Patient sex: M
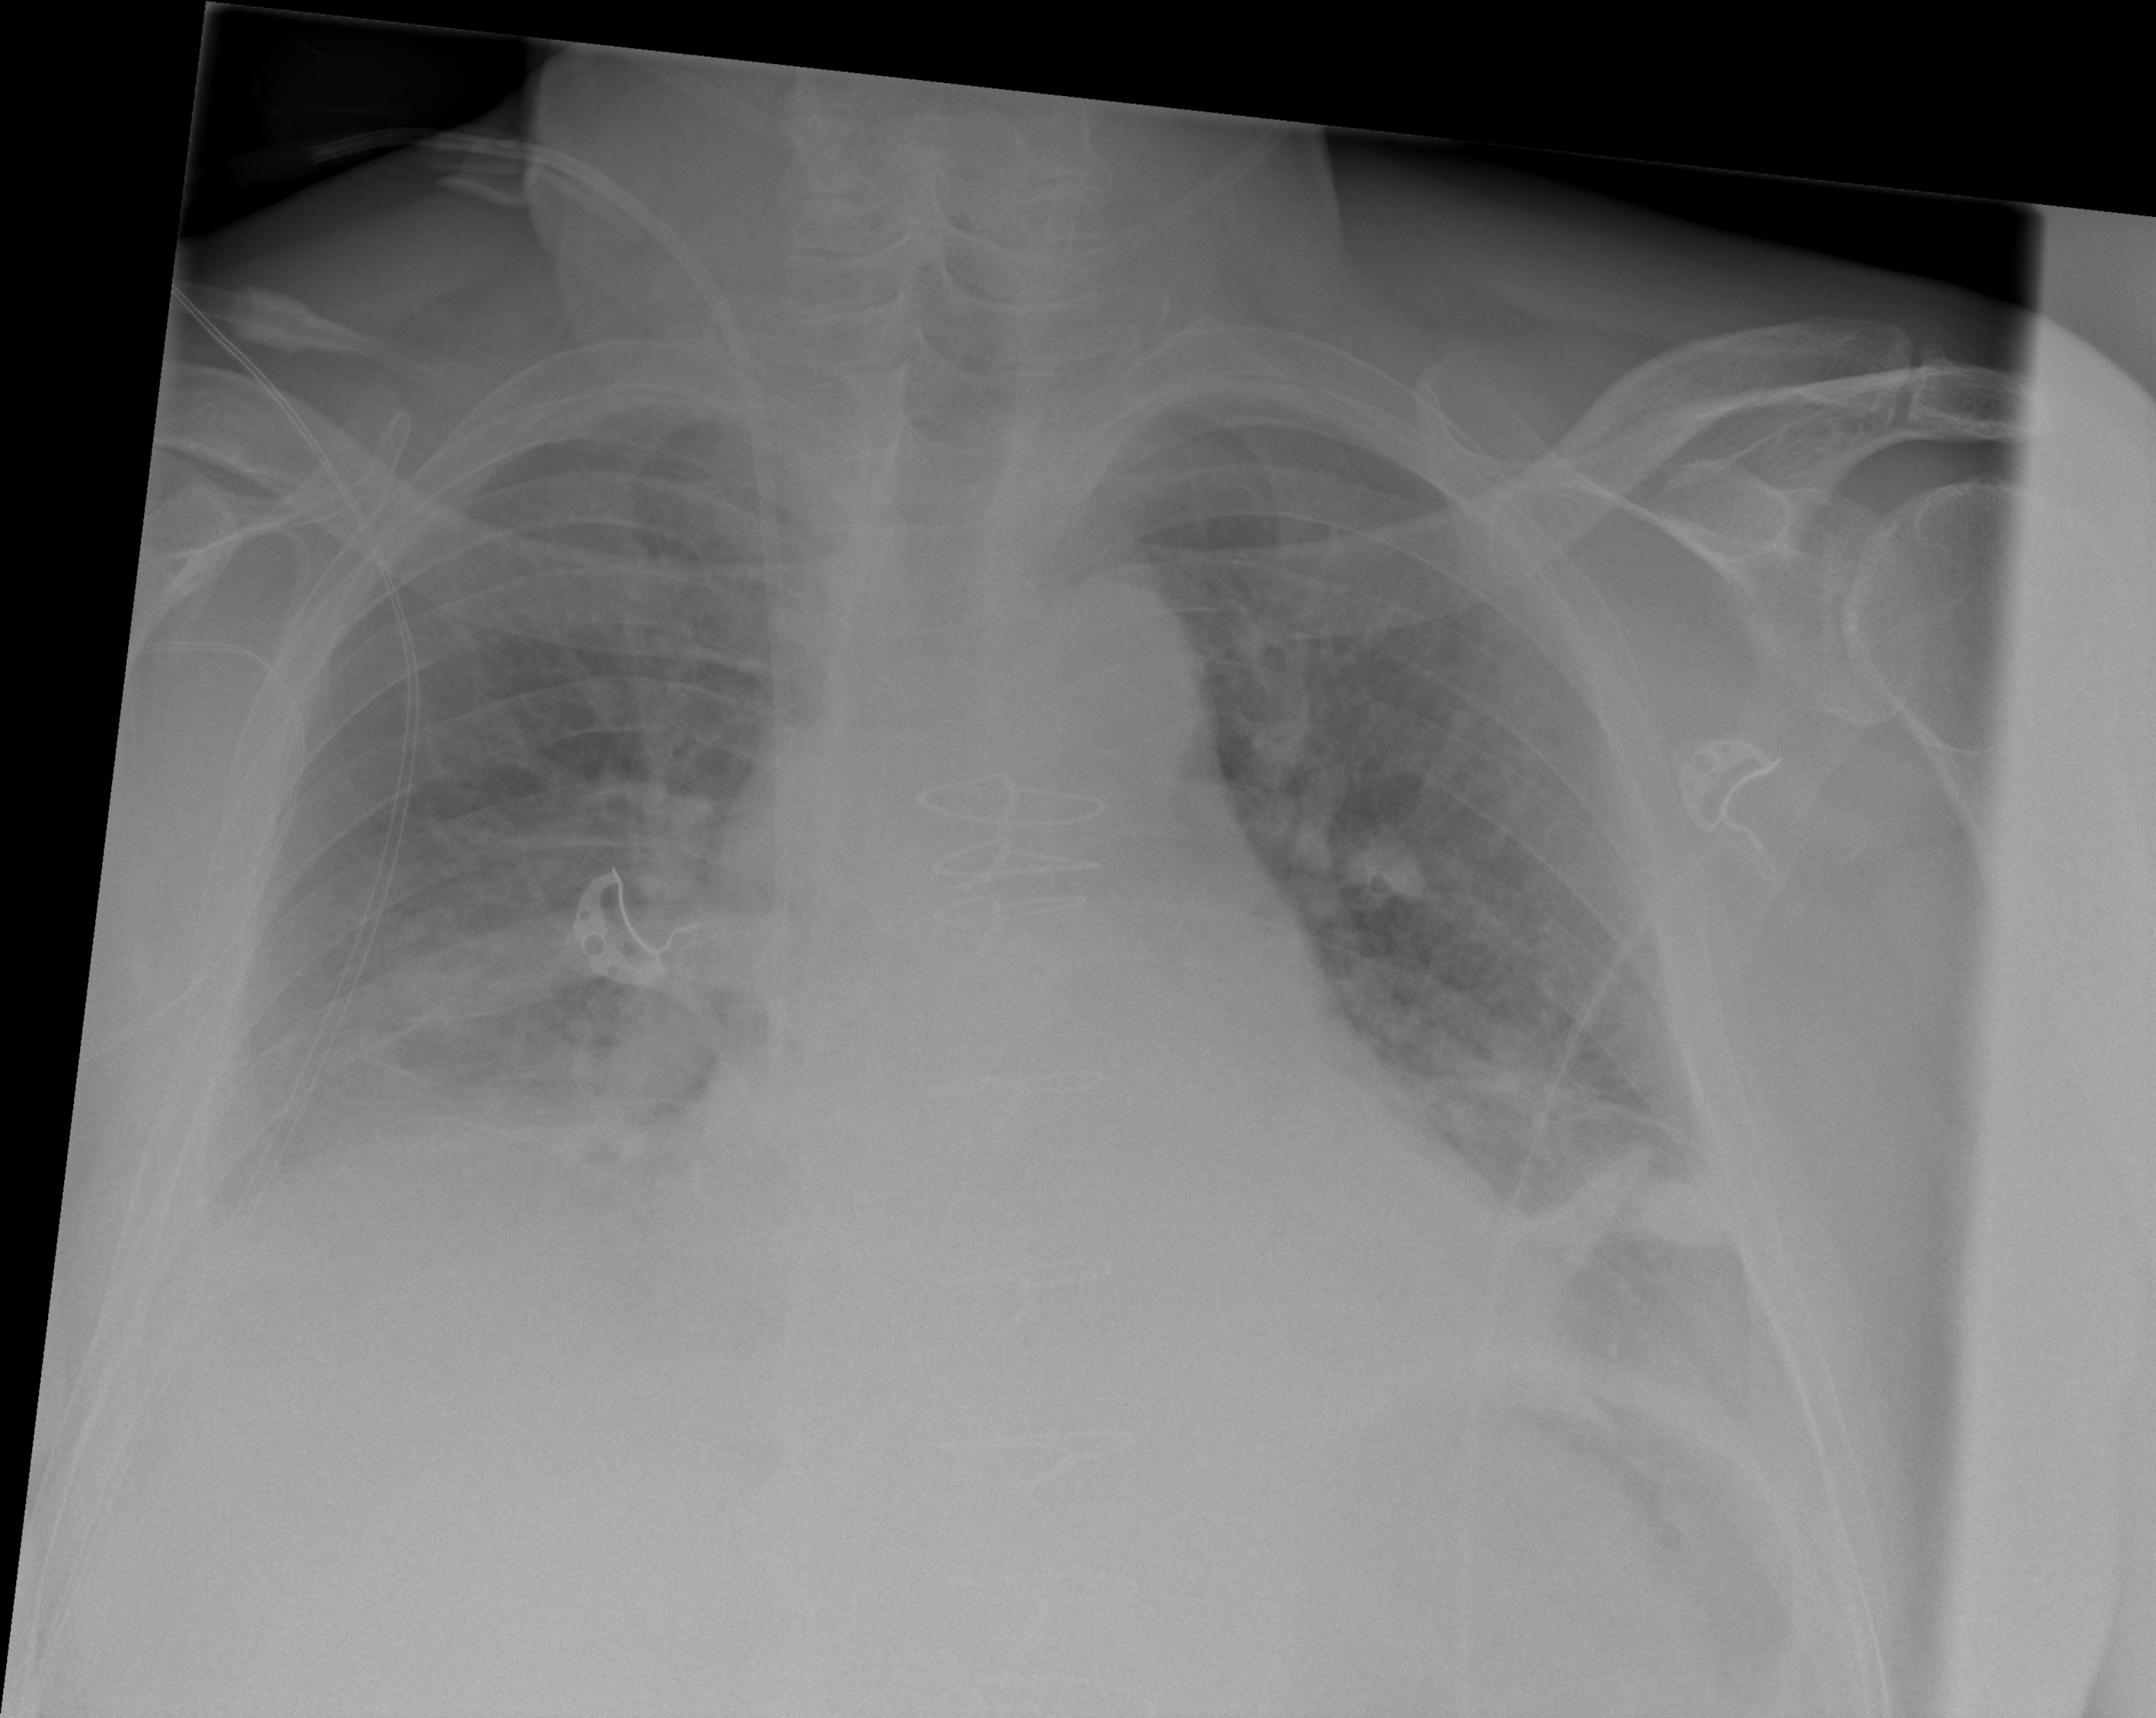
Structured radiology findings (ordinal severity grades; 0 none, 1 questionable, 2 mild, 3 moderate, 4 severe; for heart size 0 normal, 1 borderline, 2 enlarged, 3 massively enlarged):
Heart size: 2
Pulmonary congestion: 3
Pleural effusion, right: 3
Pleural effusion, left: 3
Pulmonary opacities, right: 2
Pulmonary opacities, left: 2
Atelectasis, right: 3
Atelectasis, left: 3